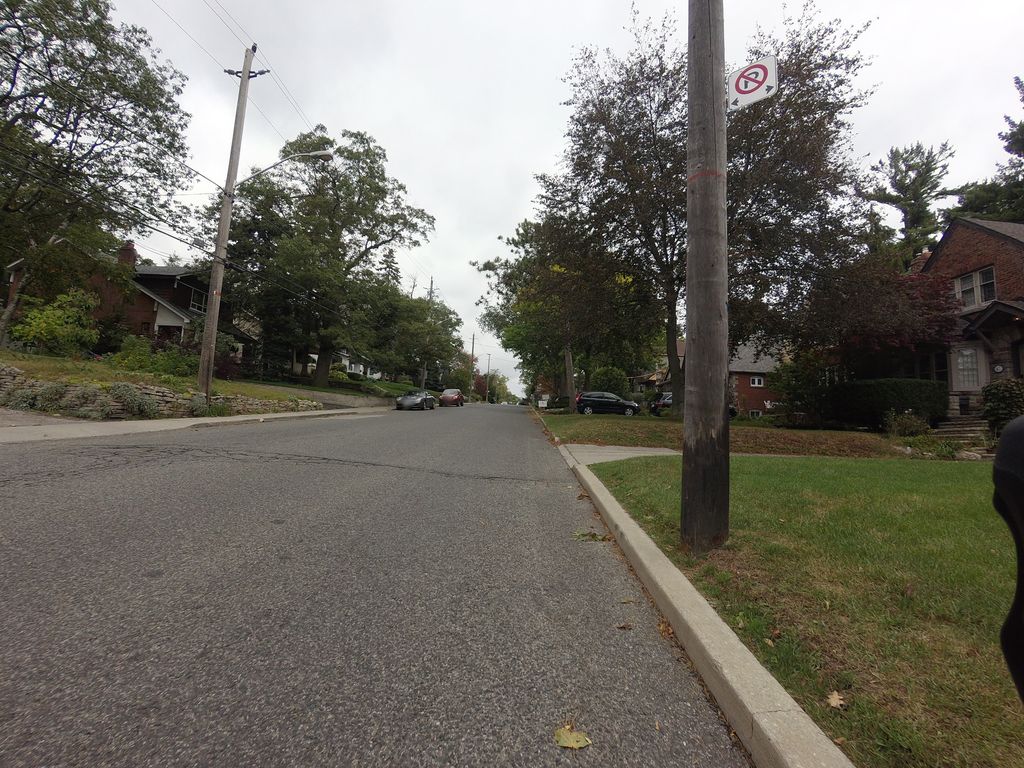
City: toronto